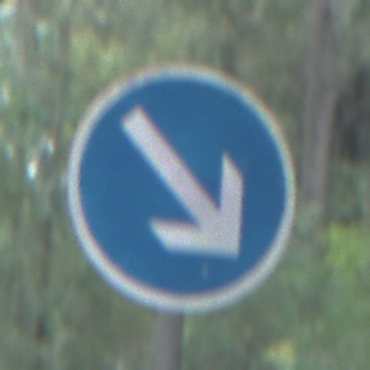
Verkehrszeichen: VorgeschriebeneVorbeifahrtRechts
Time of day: SunriseSunset
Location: Outdoor (Nature)
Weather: NotSpecified
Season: Autumn
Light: Natural